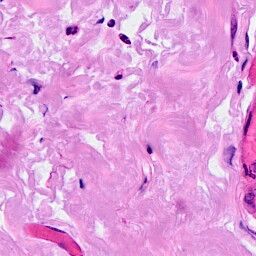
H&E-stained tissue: Breast